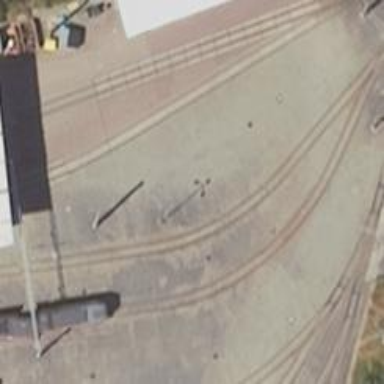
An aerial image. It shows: Tram railway yard with electrified contact lines.